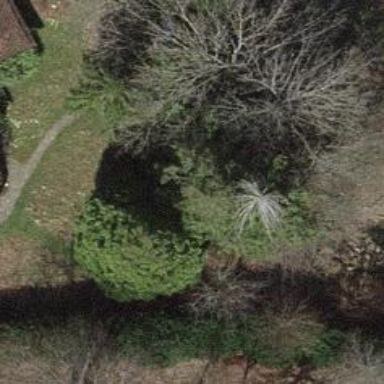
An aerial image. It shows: Urban tree with needle-leaved evergreen foliage.